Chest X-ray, AP view. Patient: 58 years old, sex M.
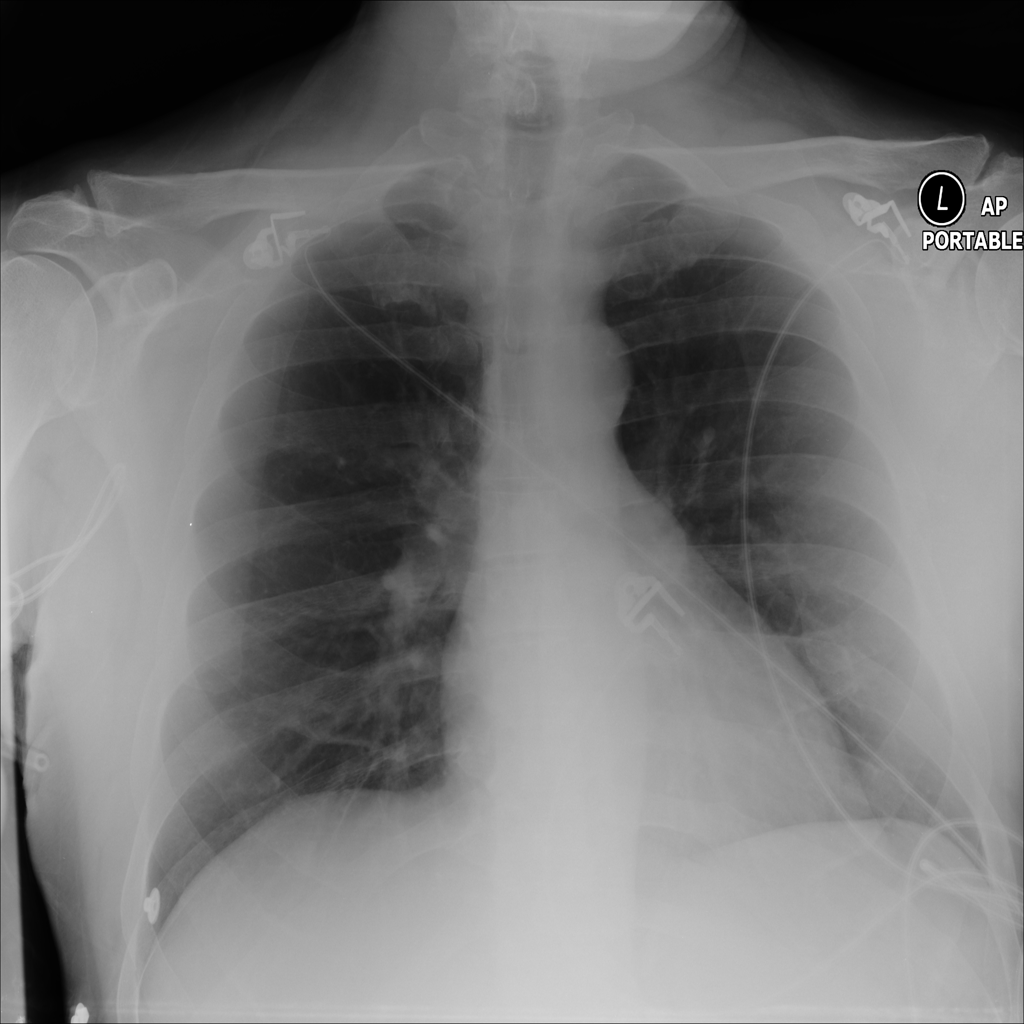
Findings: No Finding